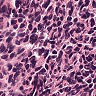
Metastatic tissue present: no